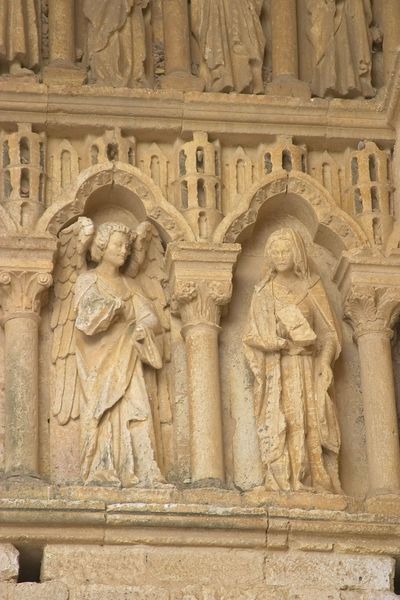
Titel: Santa Maria de Villacazar
Standort: Villacázar de Sirga, Santa Maria de Villacazar (EU - E)
Schlagwörter: flügel, fenster, frau, kleid, säule, säulen, gebäude, architektur, falten, federn, halten, stehen, stein, steine, kirche, mantel, turm, engel, skulptur, relief, figuren, weib, kopftuch, bildhauerei, buch, burg, türme, kapitell, gesims, sandstein, heilige, maria, madonna, verkündigung, kleeblatt, bildhauer, nischen, kalkstein, gabriel, uhe